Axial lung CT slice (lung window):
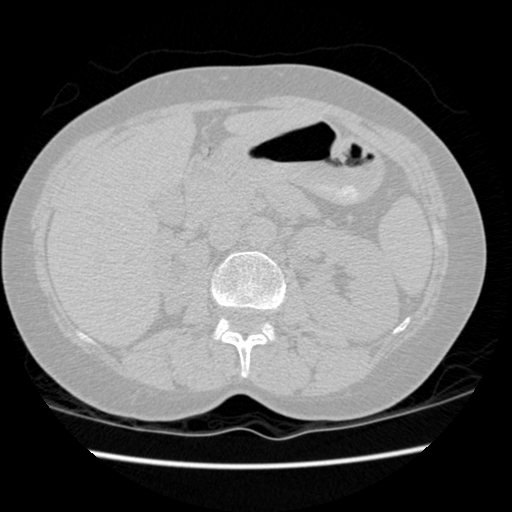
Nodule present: no